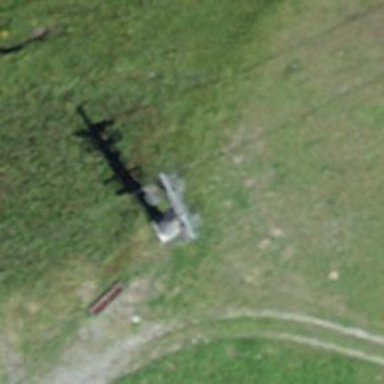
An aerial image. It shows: Chair lift captured from aerial perspective.